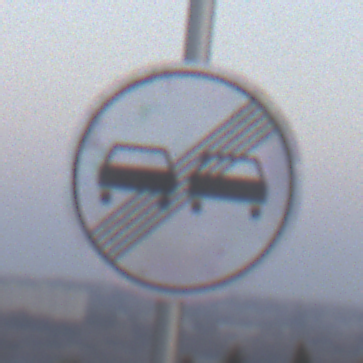
Verkehrszeichen: EndeUeberholverbot
Umgebung: Outdoor, Suburban
Tageszeit: SunriseSunset
Wetter: Clear
Licht: Natural
Jahreszeit: NotSpecified
Kontrast: LowContrast